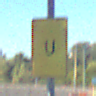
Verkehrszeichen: AnkuendigungOderFortsetzungUmleitungOhnePfeilsymbol
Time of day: MorningAfternoon
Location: Outdoor (Urban)
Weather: Clear
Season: NotSpecified
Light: Natural